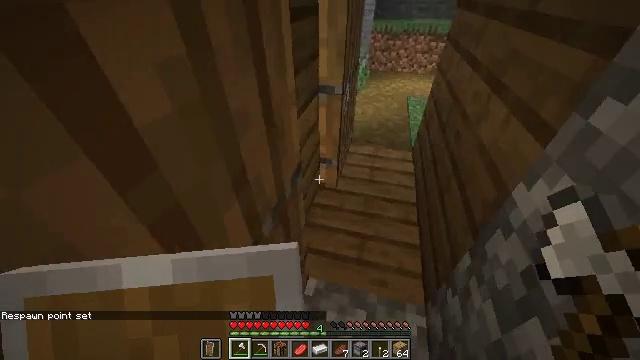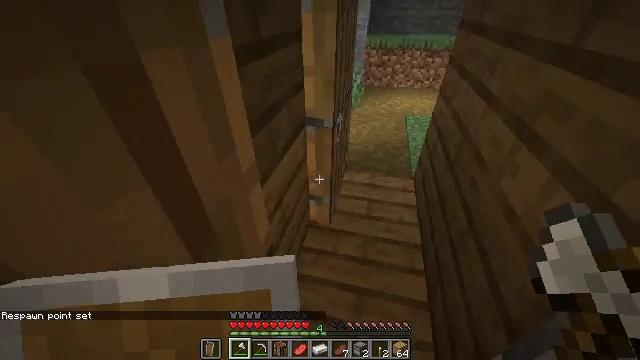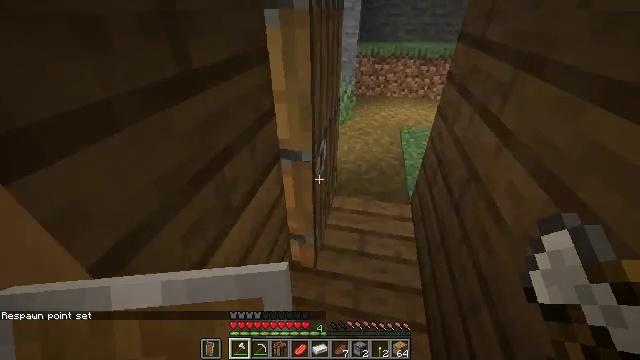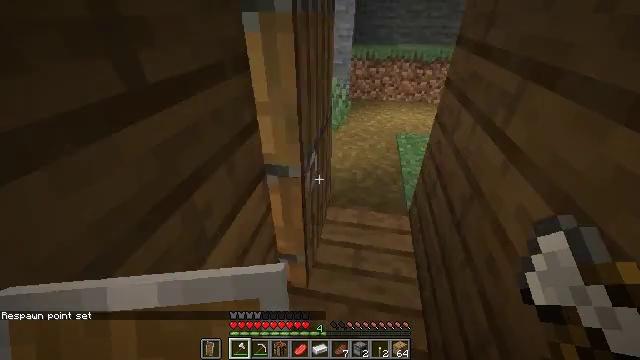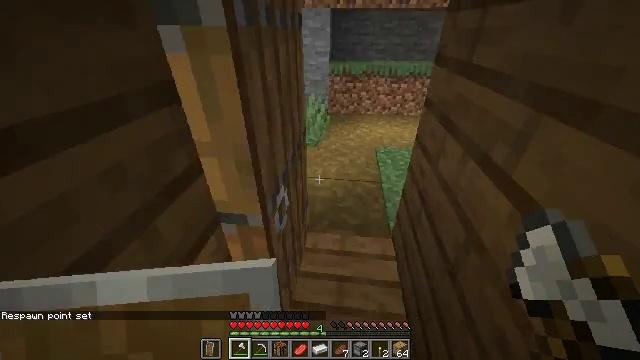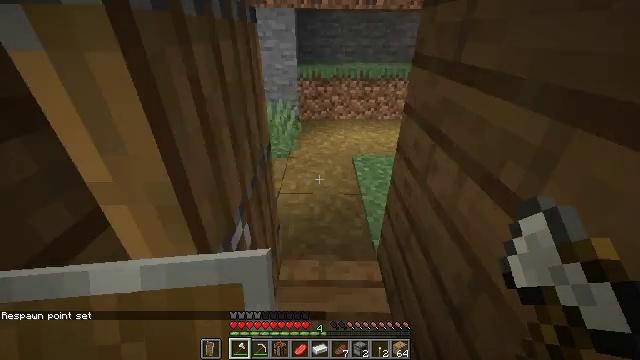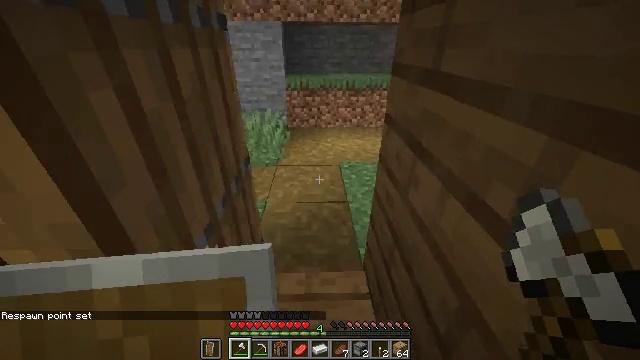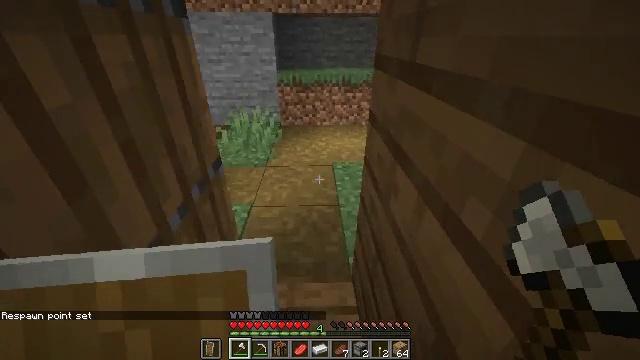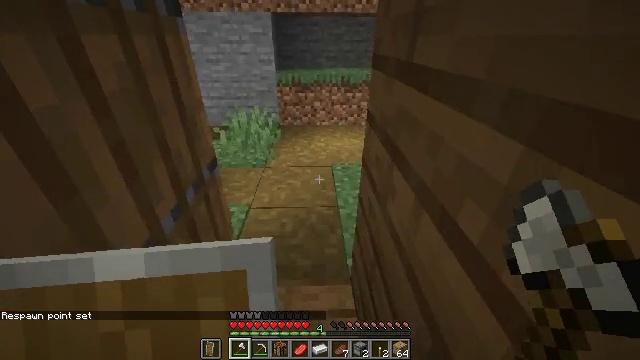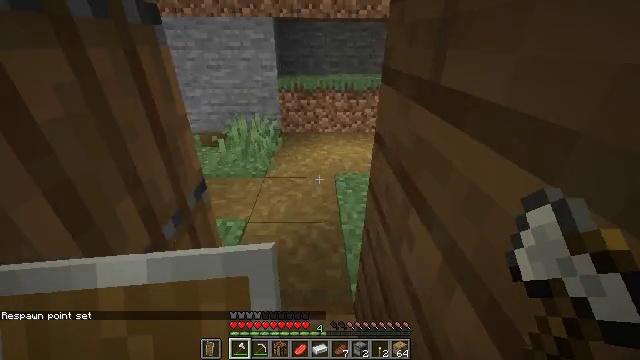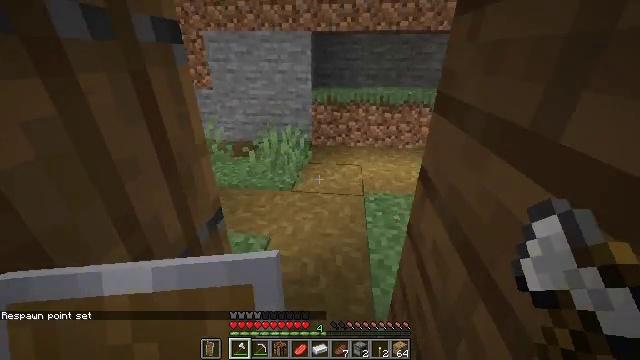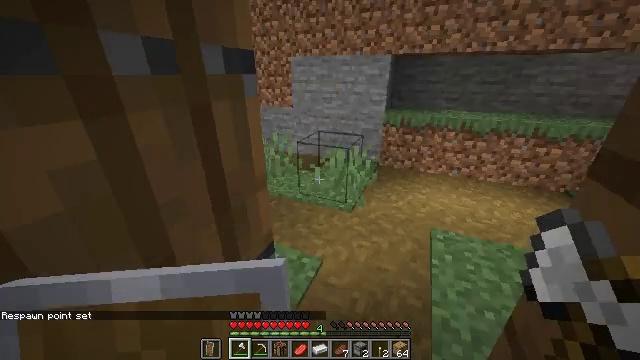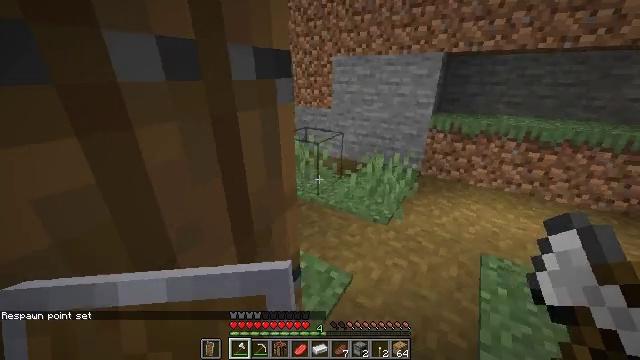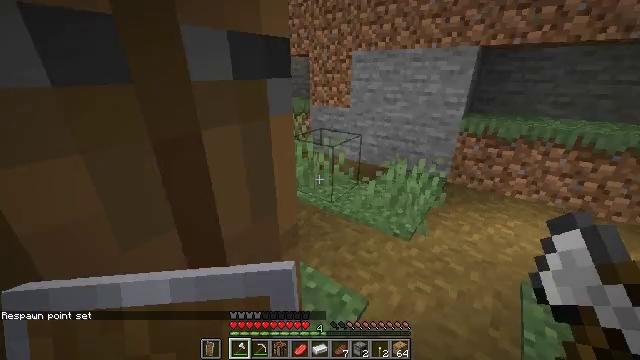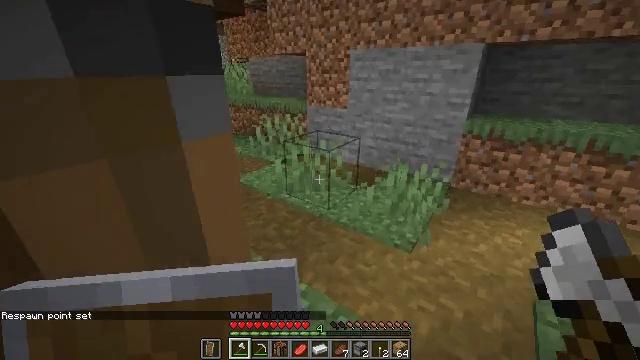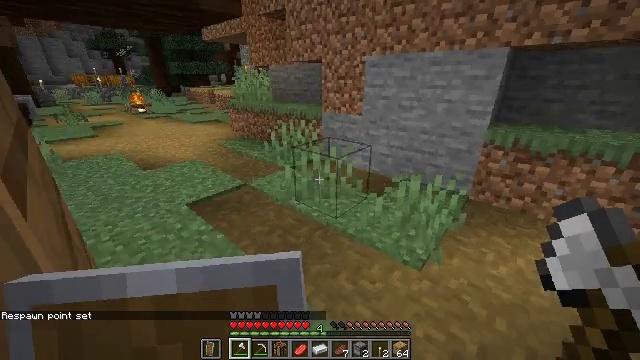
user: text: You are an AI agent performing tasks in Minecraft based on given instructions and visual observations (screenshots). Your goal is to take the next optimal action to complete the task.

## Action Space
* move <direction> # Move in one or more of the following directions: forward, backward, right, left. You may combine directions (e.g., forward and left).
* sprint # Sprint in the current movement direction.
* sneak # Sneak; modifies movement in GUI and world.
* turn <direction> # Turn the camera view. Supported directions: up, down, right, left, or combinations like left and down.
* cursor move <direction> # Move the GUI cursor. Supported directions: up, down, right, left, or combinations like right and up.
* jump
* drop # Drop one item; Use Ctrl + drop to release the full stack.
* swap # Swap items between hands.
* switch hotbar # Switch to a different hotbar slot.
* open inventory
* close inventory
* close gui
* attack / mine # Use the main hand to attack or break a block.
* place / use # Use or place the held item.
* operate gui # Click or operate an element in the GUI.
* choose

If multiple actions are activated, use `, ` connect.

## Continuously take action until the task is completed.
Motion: motion action
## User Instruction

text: Take down the purple bed.
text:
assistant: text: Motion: move forward, sprint, turn right and up
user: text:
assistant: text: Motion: move forward, sprint, turn right and up
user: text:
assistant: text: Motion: move forward, sprint, turn right
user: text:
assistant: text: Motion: move forward, sprint, turn right and up
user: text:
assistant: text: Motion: move forward, sprint, turn right and up
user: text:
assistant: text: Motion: move forward and move right, sprint, turn right
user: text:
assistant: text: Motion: move forward and move right, sprint
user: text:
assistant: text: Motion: move forward and move right, sprint
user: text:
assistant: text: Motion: move forward and move right, sprint
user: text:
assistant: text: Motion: move forward and move right, sprint, turn left and up
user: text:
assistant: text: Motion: move forward, sprint, turn left and up
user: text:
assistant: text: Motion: move forward, sprint, turn left
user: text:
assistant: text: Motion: move forward, sprint, turn left
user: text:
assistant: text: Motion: move forward, sprint
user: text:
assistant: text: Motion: move forward, sprint, turn left
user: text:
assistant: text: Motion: move forward, sprint, turn left
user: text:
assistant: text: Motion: move forward, sprint, turn left and up
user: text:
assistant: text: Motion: move forward, sprint, turn left and up
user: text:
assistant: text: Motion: move forward, sprint, turn left
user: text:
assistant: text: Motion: move forward, sprint, turn left
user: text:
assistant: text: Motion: move forward, sprint, turn left
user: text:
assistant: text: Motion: move forward, sprint, turn left
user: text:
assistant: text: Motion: move forward, sprint, turn left
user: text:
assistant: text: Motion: move forward, sprint
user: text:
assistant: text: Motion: move forward, sprint, jump
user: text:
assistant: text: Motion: move forward, sprint, jump
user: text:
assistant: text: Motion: move forward, sprint, jump
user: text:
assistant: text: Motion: move forward, sprint, jump
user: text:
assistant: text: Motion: move forward, sprint, jump
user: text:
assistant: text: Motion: move forward, sprint, jump